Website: lowes
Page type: newsletter-management
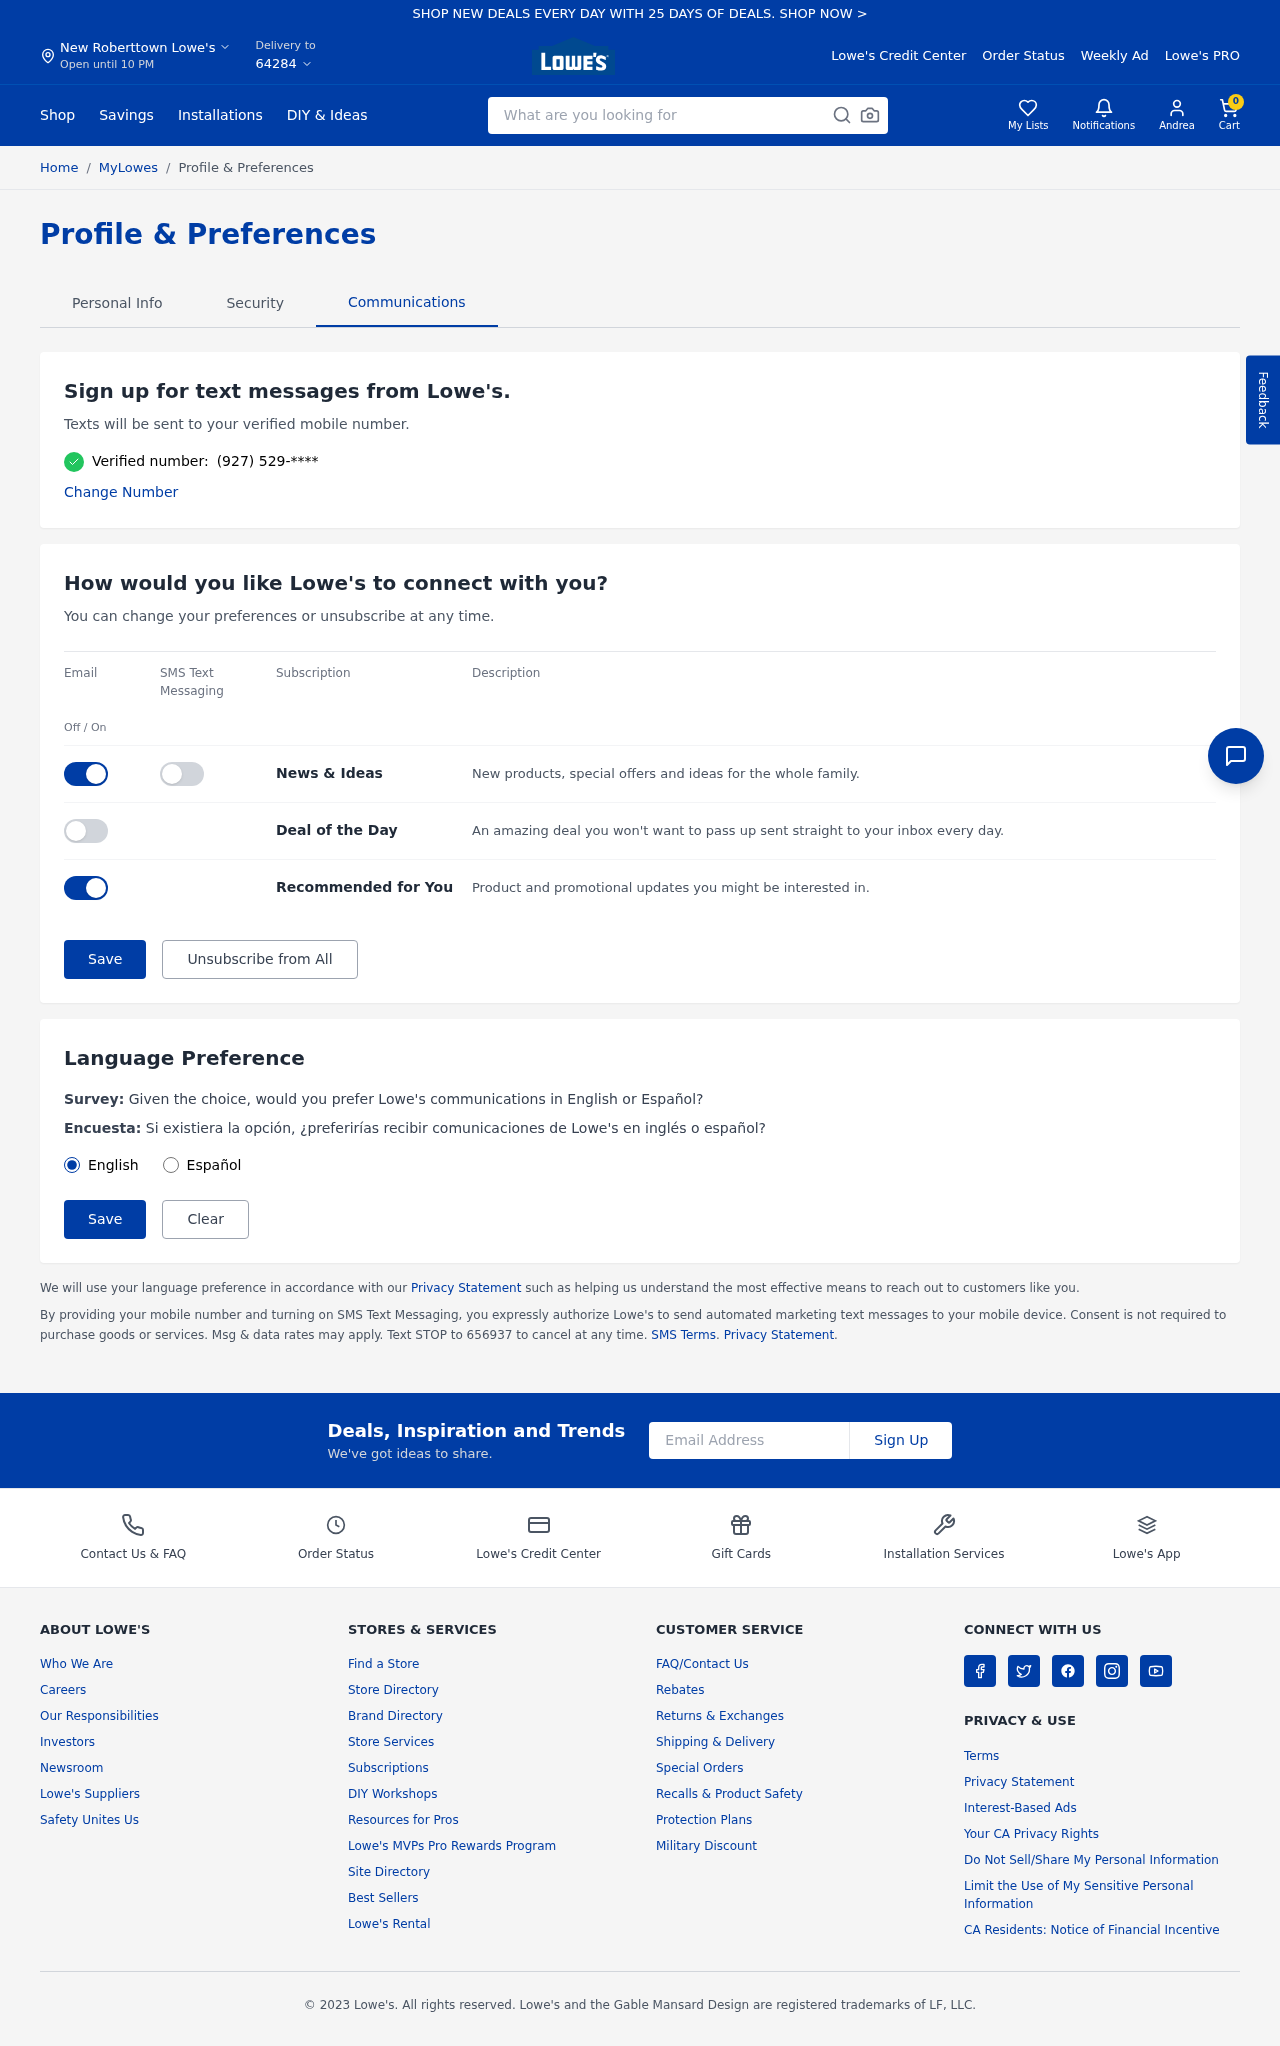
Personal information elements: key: PII_CITY
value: New Roberttown
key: PII_EMAIL
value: andrea_sharp@yahoo.com
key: PII_FIRSTNAME
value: Andrea
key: PII_POSTCODE
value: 64284
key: PII_PHONE
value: (927) 529
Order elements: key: ORDER_NUM_ITEMS
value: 0
Search elements: key: HEADER_SEARCH
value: What are you looking for